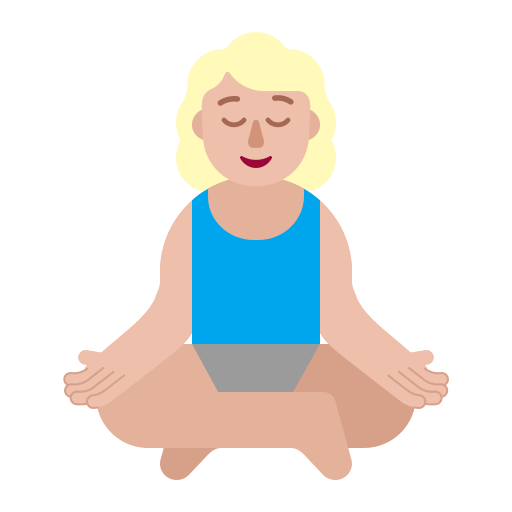
woman in lotus position flat  light